Field crop: tomato
Growth stage: 2
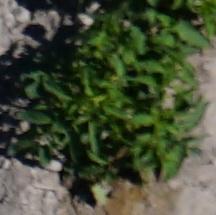
Species: tomato